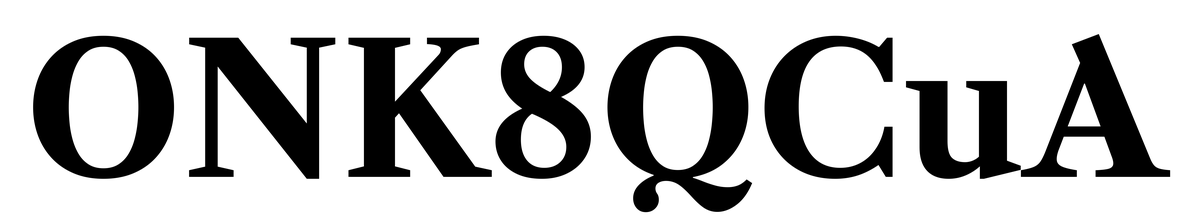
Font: LibreCaslonText_Bold